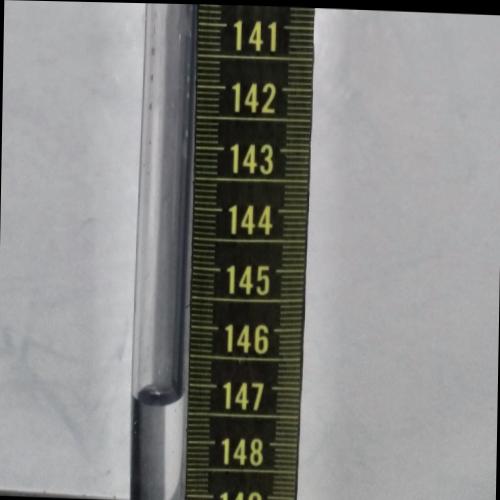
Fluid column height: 147.3 cm